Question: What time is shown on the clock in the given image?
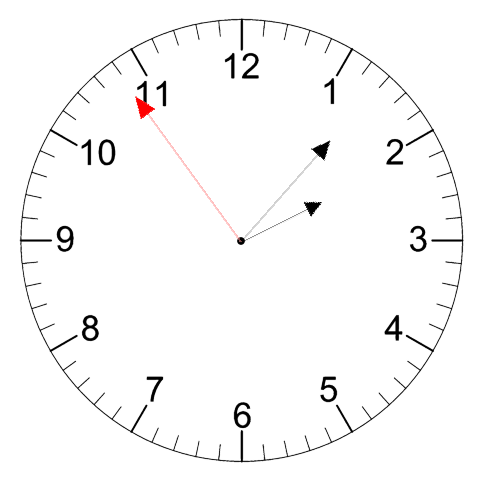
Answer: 02:06:54